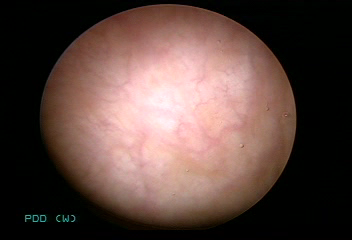
Modality: WLC
Class: Normal mucosa
Bladder cancer association: No